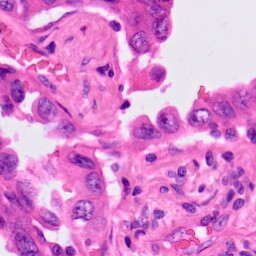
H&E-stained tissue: Lung